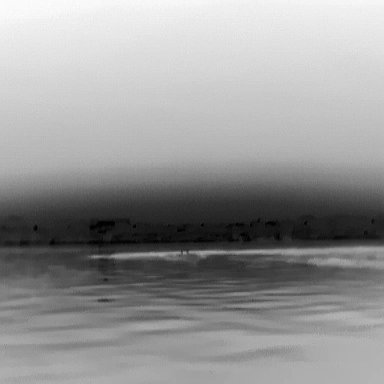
There is a canoe in the infrared image.